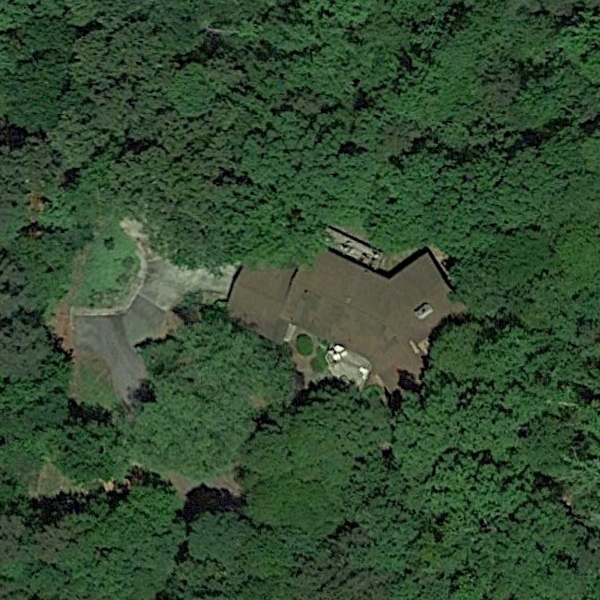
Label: SparseResidential